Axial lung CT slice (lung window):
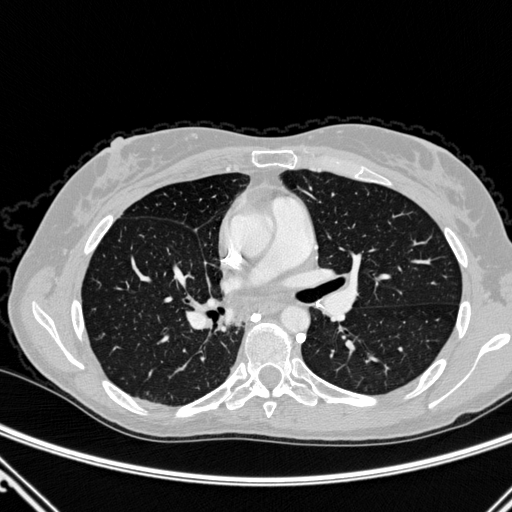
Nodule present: no